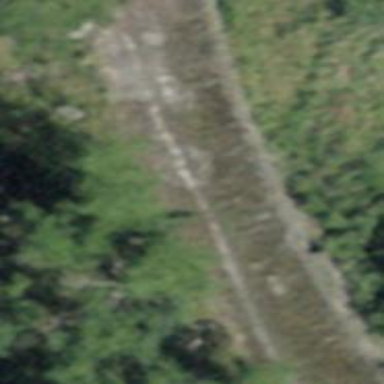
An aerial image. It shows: Narrow-gauge railway tunnel with electrified tracks and single railway track.